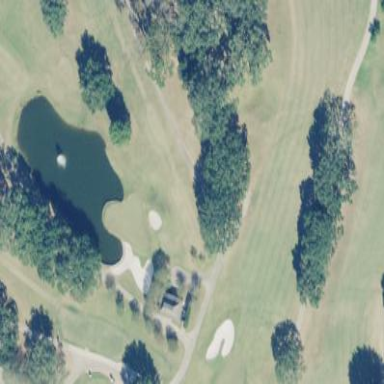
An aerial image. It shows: Golf fairway in the image.